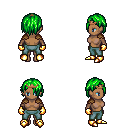
a pixel art fantasy rpg character, female body template, human, dark skin, leather shoulder armor, teal pants, green bangs hairstyle, bronze tiara, gold gloves, gold boots, four views (front, back, left, right), 2x2 character sprite sheet, small pixel art, hard edges, no anti-aliasing